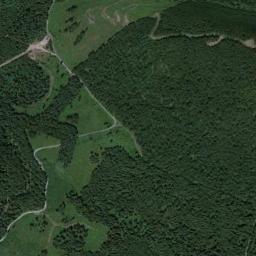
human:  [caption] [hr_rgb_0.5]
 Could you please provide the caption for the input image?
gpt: The forest is next to the grass .

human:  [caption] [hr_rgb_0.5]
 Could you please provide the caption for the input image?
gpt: This is a dense forest .

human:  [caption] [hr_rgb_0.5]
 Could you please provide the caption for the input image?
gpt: A large dense mixed dark green and light green forest and there are several curved road in the forest .

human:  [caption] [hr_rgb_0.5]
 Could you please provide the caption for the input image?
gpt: The forest has a lot of dense dark green trees of different types and some roads go through the forest .

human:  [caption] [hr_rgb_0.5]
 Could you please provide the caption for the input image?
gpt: A green forest with lawns and paths around .